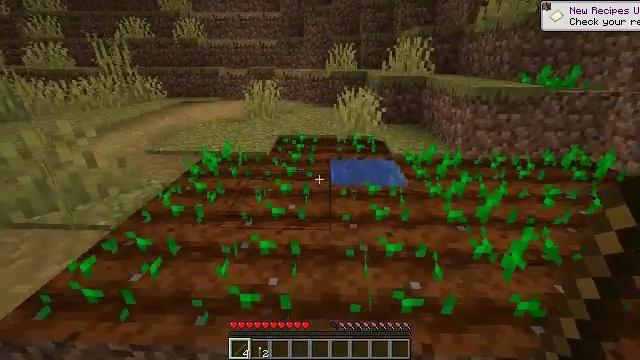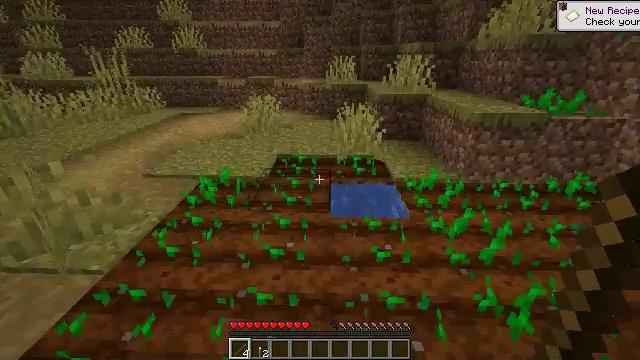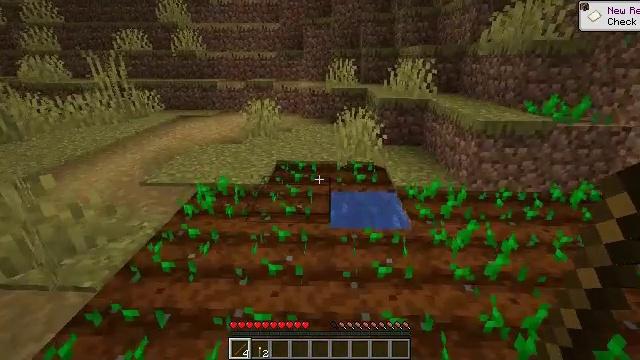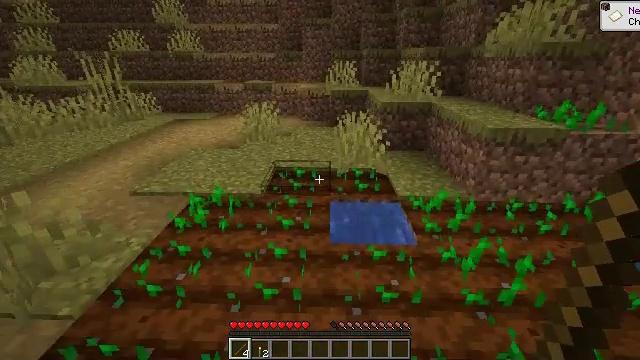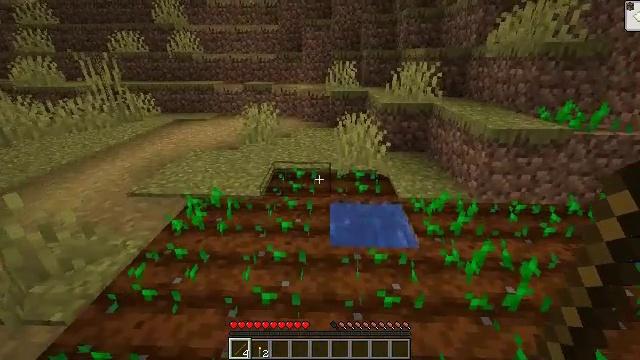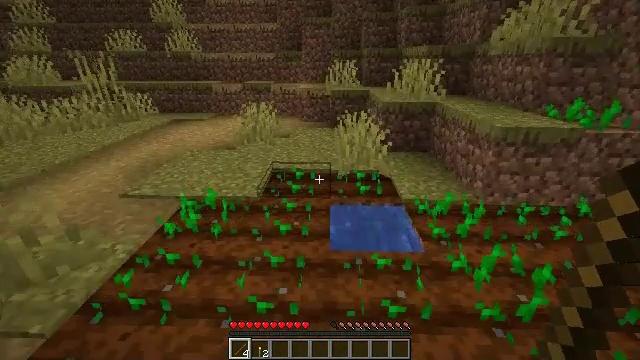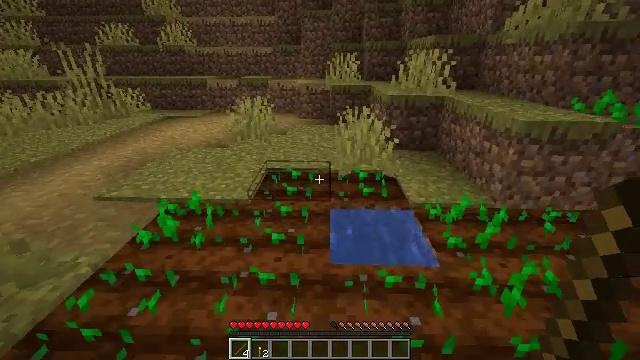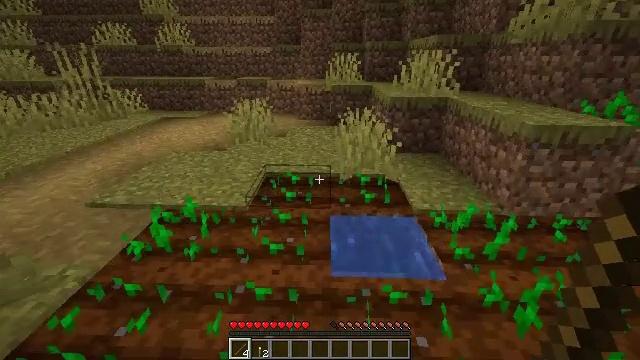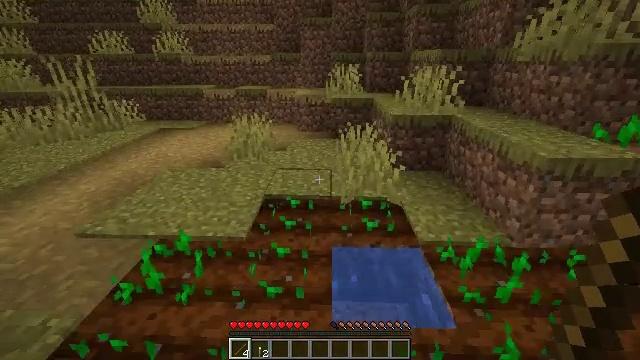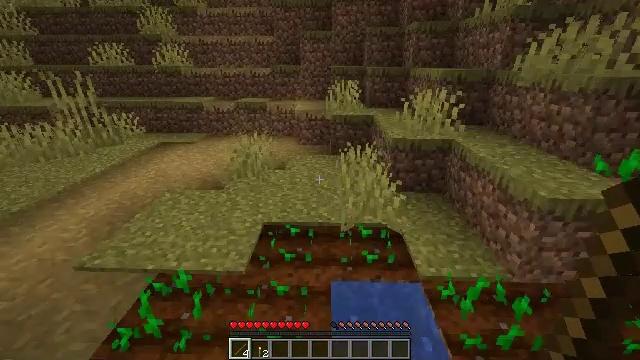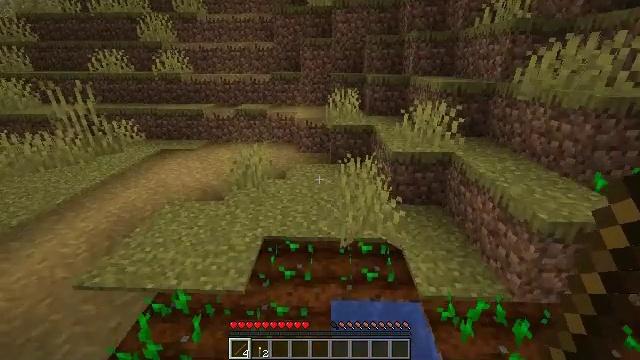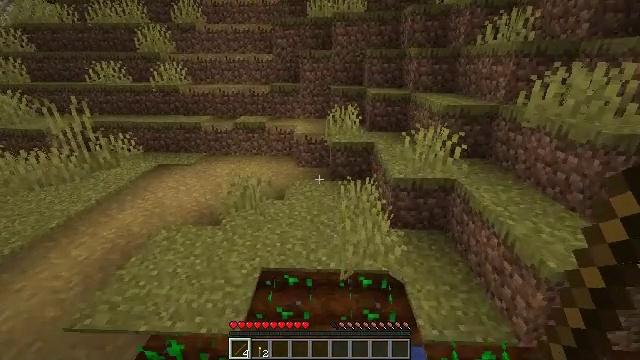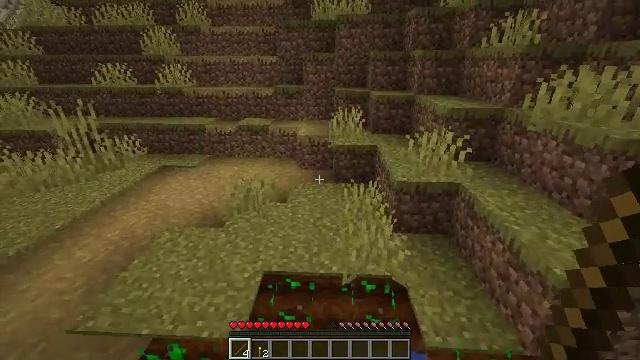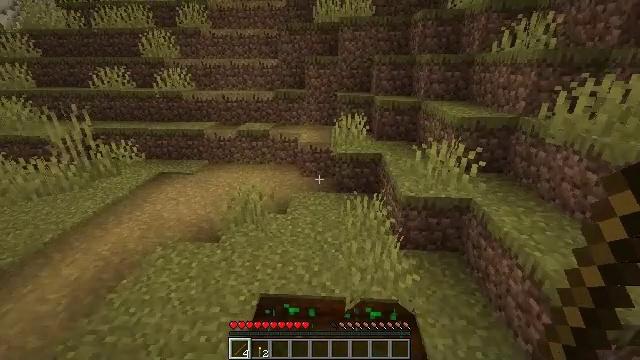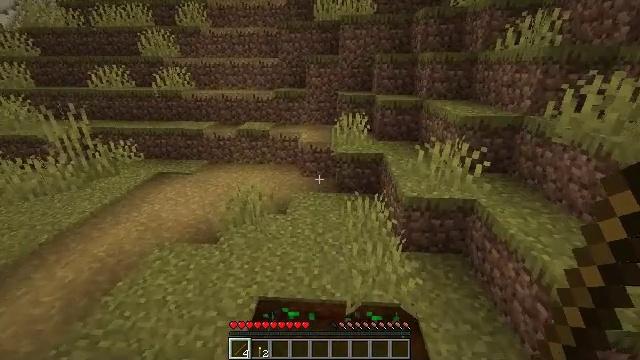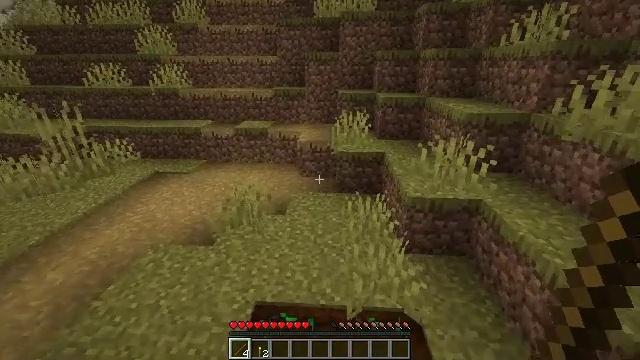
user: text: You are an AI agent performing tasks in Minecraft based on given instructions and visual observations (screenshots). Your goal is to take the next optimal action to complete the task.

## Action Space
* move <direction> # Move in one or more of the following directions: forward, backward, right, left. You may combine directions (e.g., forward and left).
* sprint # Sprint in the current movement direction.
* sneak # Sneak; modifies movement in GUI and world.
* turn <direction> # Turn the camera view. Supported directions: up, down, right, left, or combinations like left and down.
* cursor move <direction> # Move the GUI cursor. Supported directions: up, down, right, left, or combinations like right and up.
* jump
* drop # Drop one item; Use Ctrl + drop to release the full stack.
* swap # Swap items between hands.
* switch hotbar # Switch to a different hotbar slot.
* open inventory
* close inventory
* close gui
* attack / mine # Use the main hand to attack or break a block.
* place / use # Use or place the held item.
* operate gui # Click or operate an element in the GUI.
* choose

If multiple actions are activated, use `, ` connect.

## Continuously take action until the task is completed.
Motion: motion action
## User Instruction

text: Break the brown wall banner from the wall.
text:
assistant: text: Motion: move forward, jump
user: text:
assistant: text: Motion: move forward, jump
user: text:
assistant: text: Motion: move forward, jump
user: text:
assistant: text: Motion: move forward, jump
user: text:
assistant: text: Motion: move forward, jump
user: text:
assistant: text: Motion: move forward, jump
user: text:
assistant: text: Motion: move forward, jump
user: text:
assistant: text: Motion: move forward, jump
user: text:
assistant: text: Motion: move forward, jump
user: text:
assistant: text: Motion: move forward, jump
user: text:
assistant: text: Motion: move forward, jump
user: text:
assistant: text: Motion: move forward, jump
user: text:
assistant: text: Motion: move forward, jump
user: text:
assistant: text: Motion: move forward, jump
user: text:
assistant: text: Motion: move forward, jump
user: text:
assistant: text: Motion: move forward, jump
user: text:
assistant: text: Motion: move forward, jump
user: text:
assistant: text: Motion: move forward, jump
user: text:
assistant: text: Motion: move forward, jump
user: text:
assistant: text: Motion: move forward, jump
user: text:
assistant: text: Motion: move forward, jump
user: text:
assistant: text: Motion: move forward, jump
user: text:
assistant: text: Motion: move forward, turn right and up, jump
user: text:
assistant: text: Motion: move forward, turn right and up, jump
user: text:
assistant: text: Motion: move forward, turn up
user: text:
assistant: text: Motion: move forward
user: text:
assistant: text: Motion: move forward
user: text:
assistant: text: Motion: move forward
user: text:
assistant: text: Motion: move forward
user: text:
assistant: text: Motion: move forward